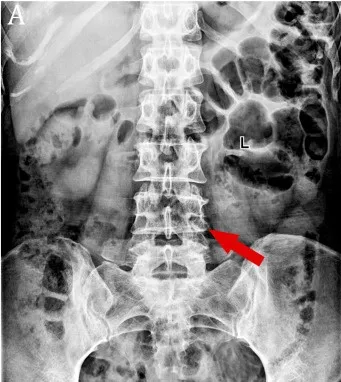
X-ray, CT, and MRI images. Panel (A) displays the flattening of the L4 left vertebral body height.
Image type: radiology (x_ray)